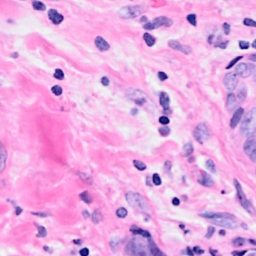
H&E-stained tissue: Breast